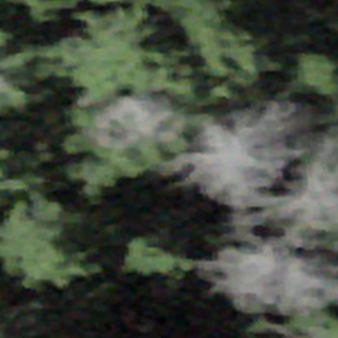
Label: other